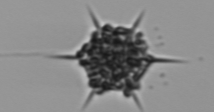
Label: Dictyocha